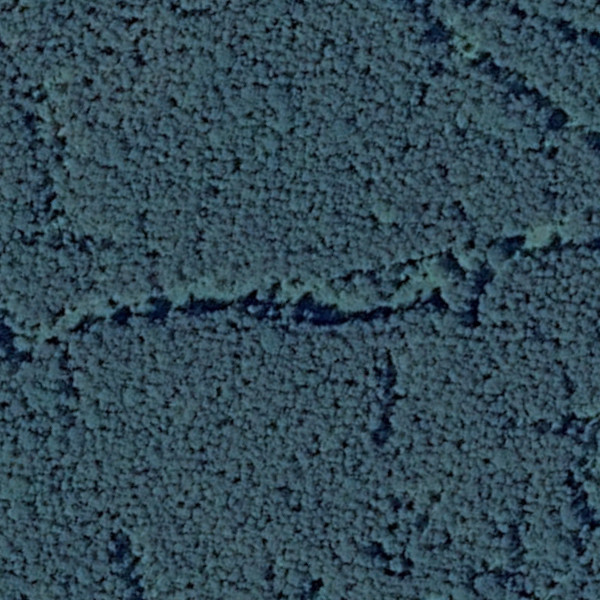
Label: Forest